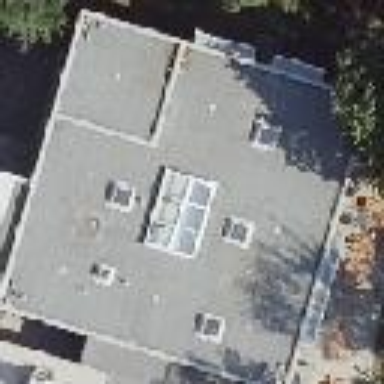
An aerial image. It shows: Kindergarten building.